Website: crate-barrel
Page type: payment
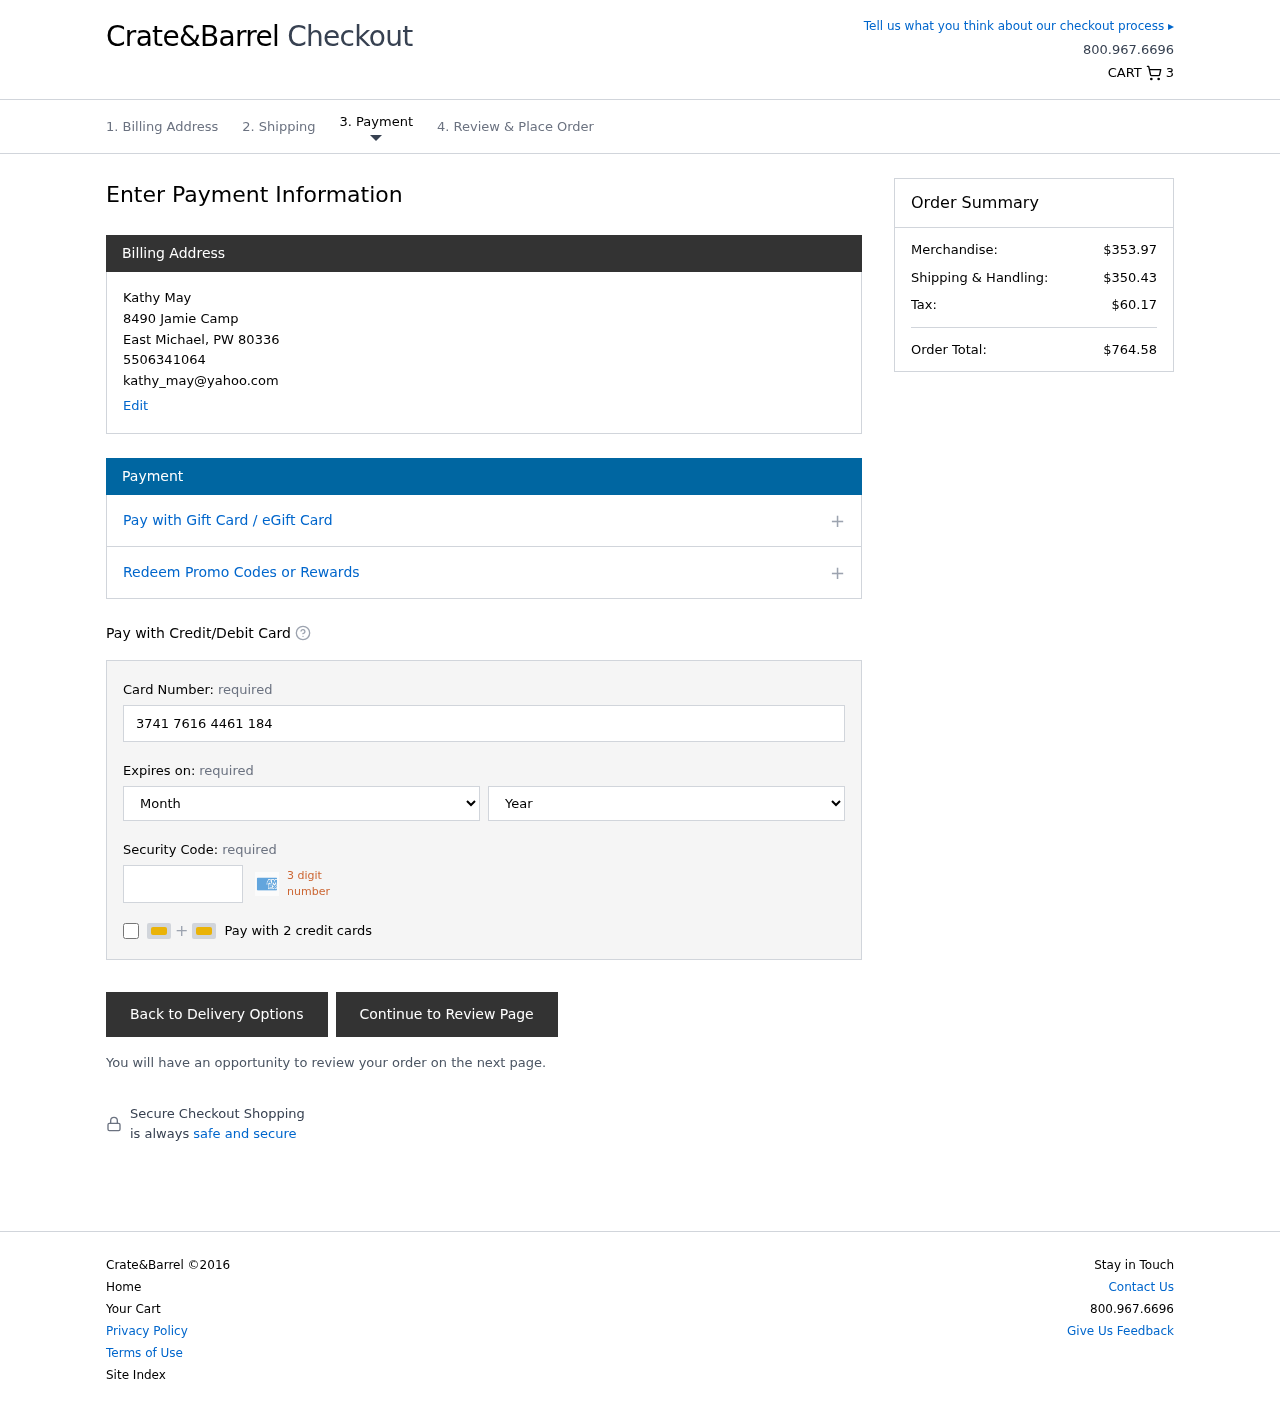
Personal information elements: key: PII_CARD_CVV
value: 6525
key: PII_CARD_EXPIRY_MONTH
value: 03
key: PII_CARD_EXPIRY_YEAR
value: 28
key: PII_CARD_NUMBER
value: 3741 7616 4461 184
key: PII_CITY
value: East Michael
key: PII_EMAIL
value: kathy_may@yahoo.com
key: PII_FULLNAME
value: Kathy May
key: PII_PHONE
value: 5506341064
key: PII_POSTCODE
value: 80336
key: PII_STATE_ABBR
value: PW
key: PII_STREET
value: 8490 Jamie Camp
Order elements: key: ORDER_NUM_ITEMS
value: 3
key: ORDER_SUBTOTAL
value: $353.97
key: ORDER_SHIPPING_COST
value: $350.43
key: ORDER_TAX
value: $60.17
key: ORDER_TOTAL
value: $764.58